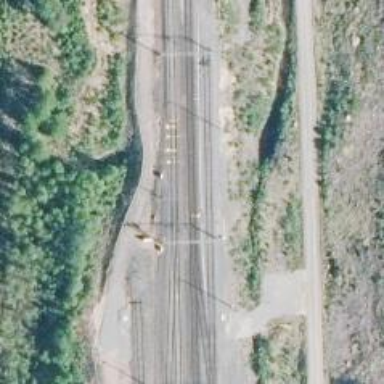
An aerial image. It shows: Rail siding with electrified contact lines for trains.